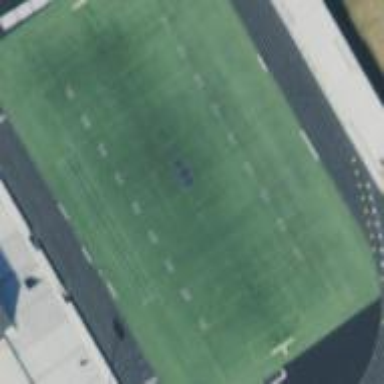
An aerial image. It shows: American football pitch for leisure and sport activities.